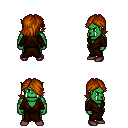
a pixel art fantasy rpg character, male body template, orc, green skin, brown robe, white pants, brunette swoop hairstyle, maroon shoes, four views (front, back, left, right), 2x2 character sprite sheet, small pixel art, hard edges, no anti-aliasing